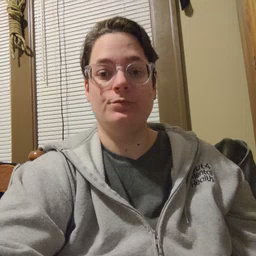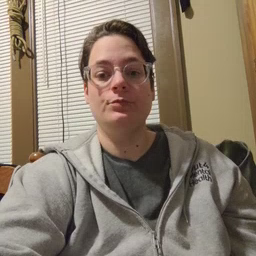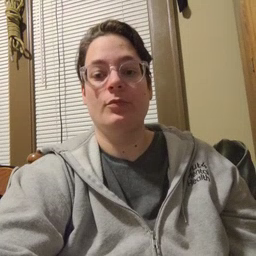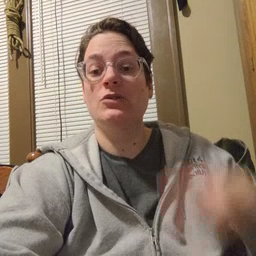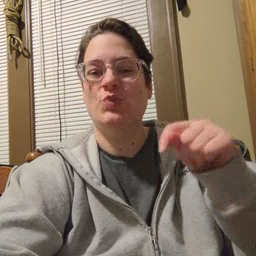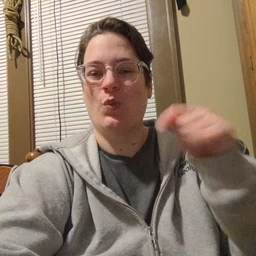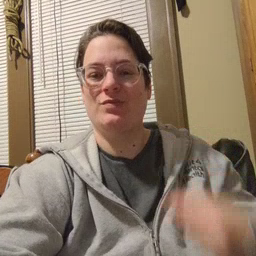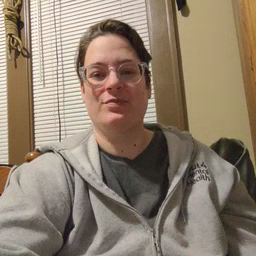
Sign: toy